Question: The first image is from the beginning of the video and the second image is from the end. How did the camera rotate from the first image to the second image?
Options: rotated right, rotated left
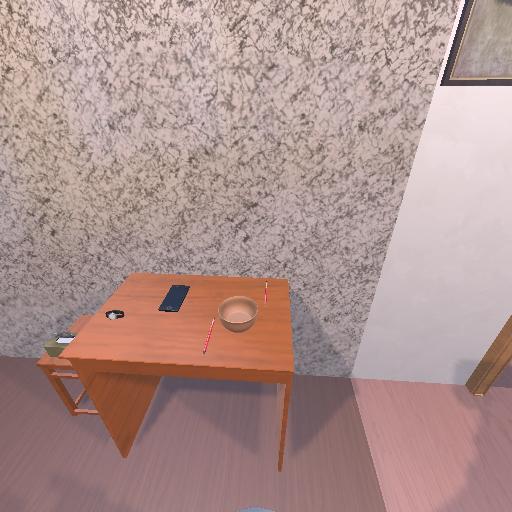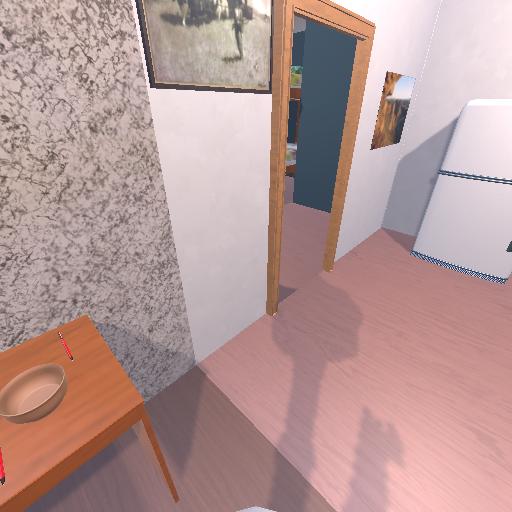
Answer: rotated right